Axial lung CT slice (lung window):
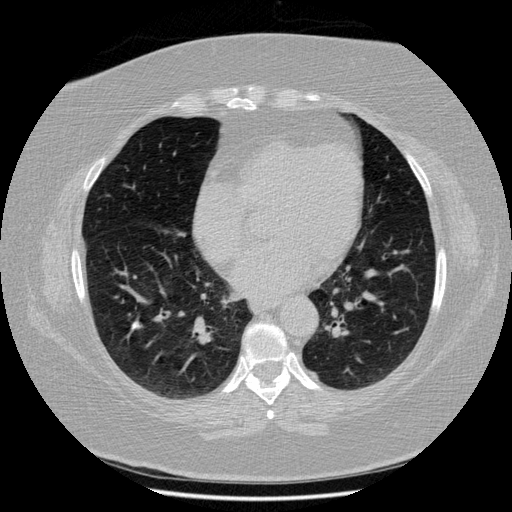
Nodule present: yes
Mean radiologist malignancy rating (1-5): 1